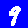
Digit: 9